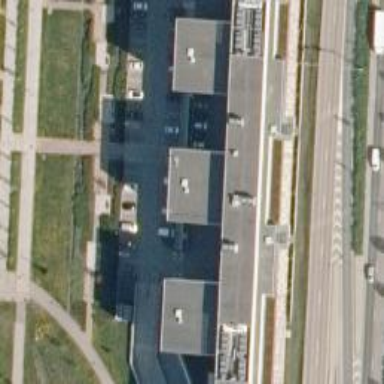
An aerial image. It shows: Flat-roofed commercial building.